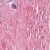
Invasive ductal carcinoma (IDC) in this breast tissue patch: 0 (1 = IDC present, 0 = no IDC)